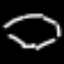
Label: octagon